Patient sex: F
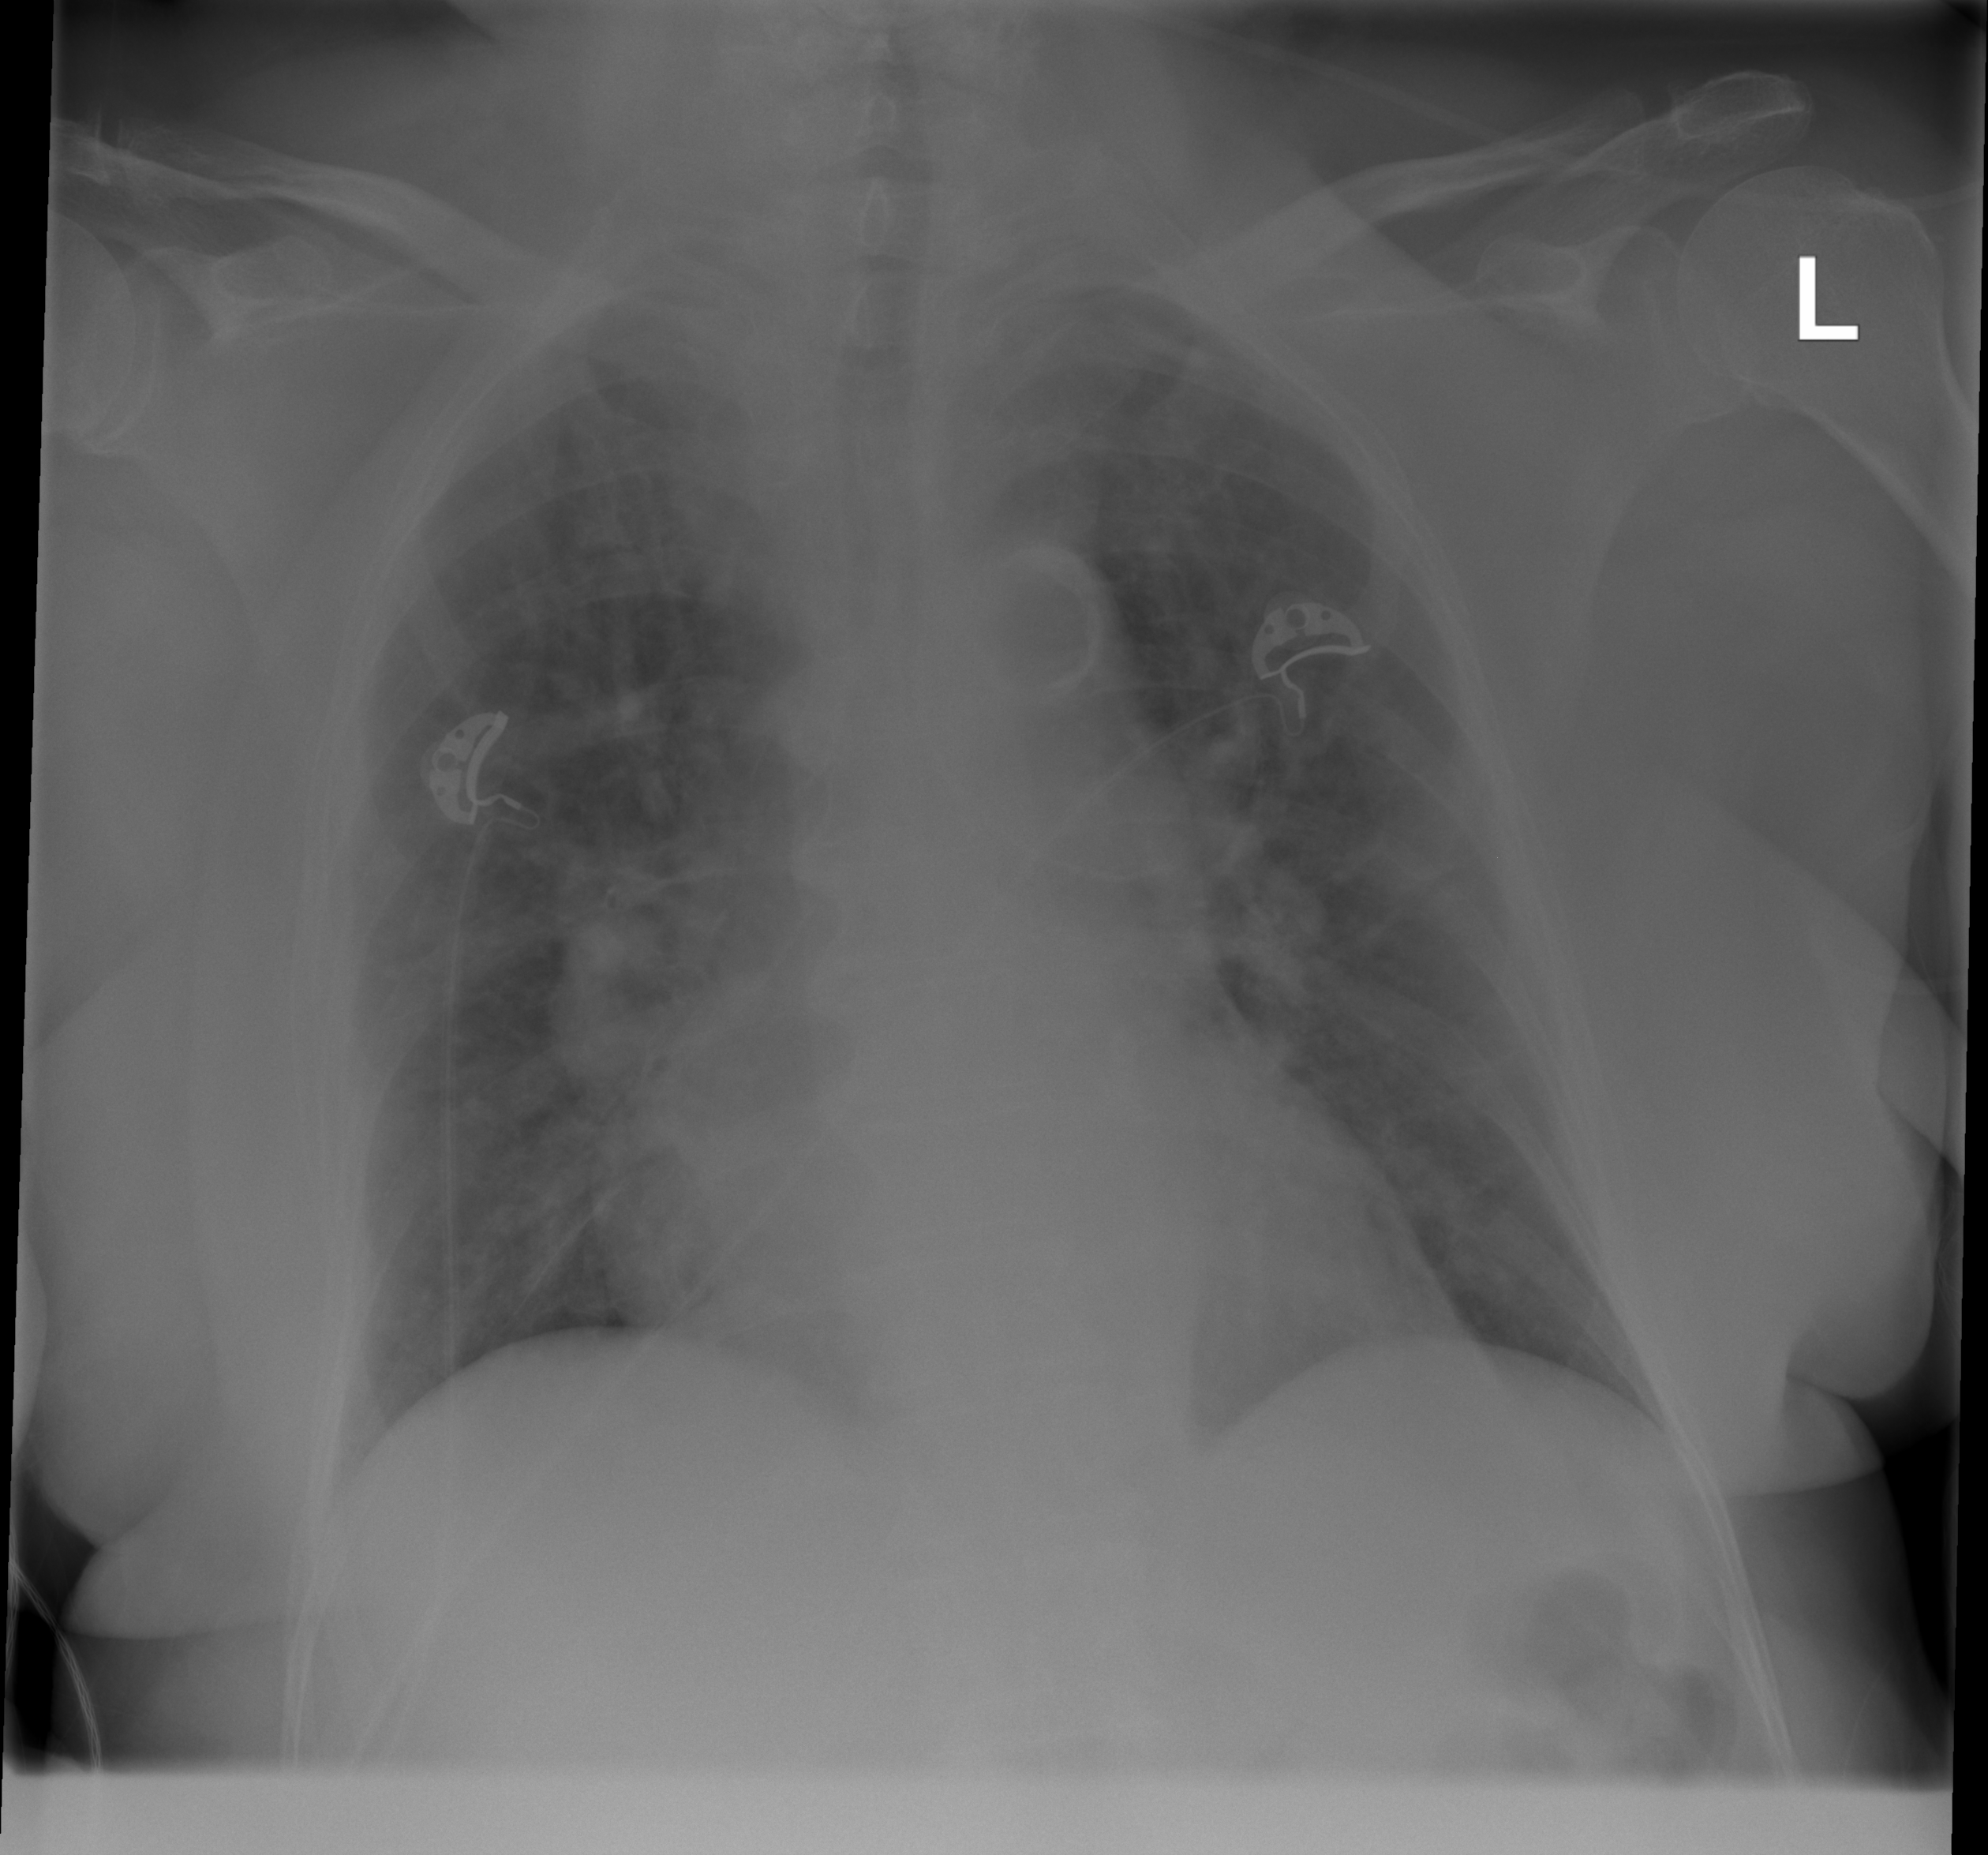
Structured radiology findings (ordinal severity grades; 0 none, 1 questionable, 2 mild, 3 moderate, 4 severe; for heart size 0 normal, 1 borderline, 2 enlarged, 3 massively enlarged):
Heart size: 2
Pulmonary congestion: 2
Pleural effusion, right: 0
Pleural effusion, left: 0
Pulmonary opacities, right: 2
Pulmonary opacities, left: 1
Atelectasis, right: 2
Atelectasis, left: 1